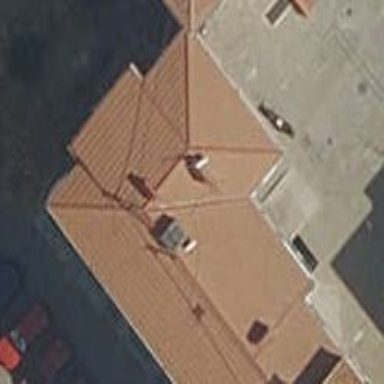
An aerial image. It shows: Hipped roof on apartment building.